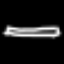
Label: pencil